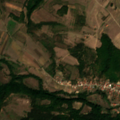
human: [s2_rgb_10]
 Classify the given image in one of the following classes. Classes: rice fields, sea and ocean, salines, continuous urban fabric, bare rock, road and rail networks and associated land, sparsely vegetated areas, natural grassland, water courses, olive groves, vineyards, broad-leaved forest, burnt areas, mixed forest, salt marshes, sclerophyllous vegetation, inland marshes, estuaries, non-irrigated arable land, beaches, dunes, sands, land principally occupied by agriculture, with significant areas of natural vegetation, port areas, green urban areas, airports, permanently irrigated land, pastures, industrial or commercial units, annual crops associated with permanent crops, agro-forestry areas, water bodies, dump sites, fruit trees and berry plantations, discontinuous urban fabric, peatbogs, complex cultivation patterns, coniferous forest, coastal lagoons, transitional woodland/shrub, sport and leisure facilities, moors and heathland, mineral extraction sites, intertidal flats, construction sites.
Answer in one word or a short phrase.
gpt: discontinuous urban fabric, complex cultivation patterns, land principally occupied by agriculture, with significant areas of natural vegetation, broad-leaved forest, mixed forest